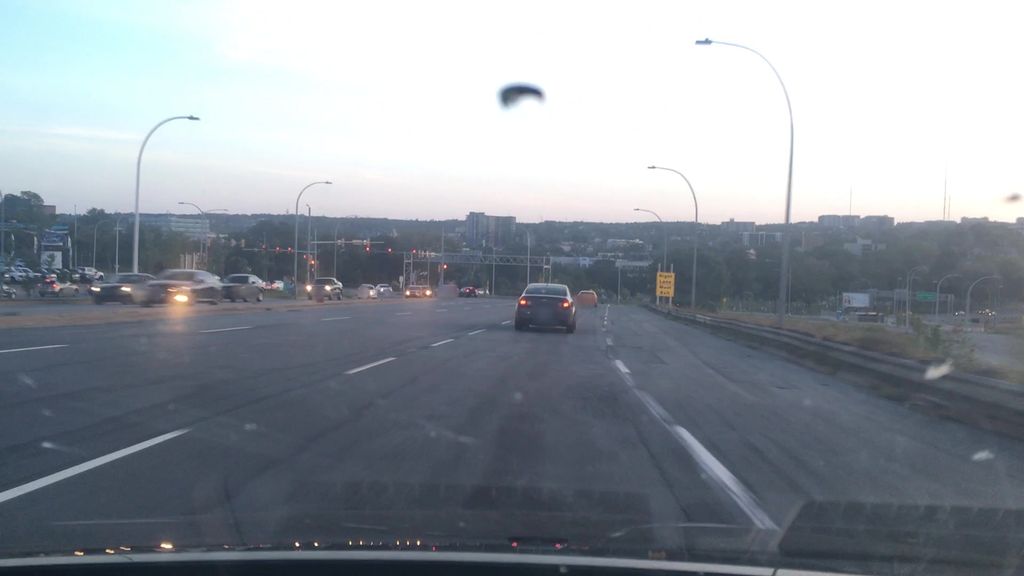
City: halifax